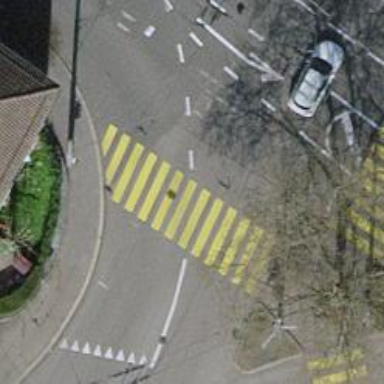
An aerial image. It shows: Road crossing with traffic signals.